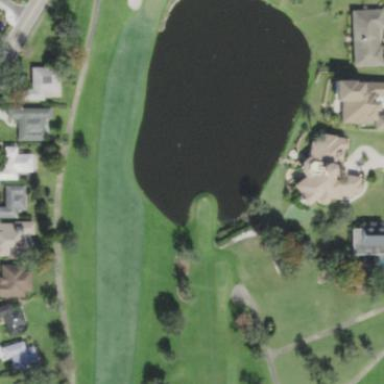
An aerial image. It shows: Golf fairway surrounded by grass.